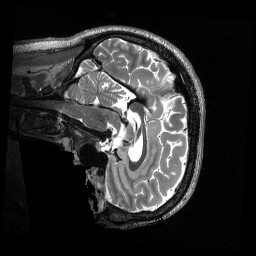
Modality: T2w
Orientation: sagittal
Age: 24
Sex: male
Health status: healthy
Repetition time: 3.2 s
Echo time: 0.563 s